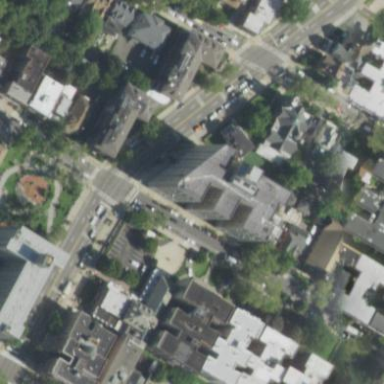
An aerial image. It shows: Building.